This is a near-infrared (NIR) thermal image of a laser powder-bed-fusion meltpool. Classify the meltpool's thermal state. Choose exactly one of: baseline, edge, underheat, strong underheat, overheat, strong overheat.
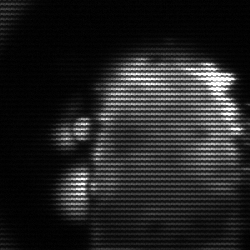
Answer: baseline